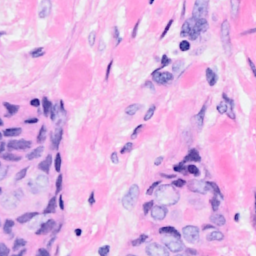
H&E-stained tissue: Breast